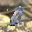
Label: 0